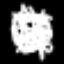
Label: octagon